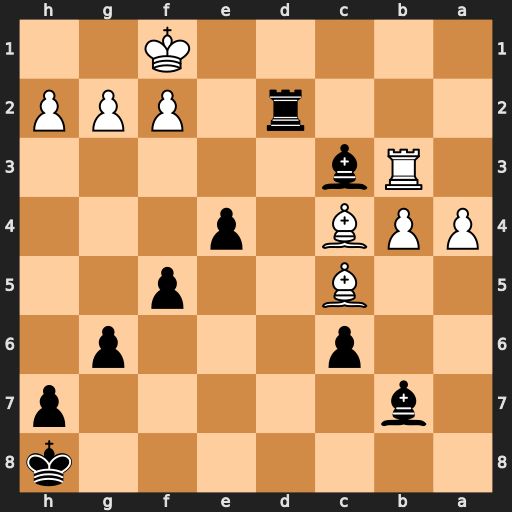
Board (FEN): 7k/1b5p/2p3p1/2B2p2/PPB1p3/1Rb5/3r1PPP/5K2
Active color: b
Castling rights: -
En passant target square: -
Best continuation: Rd1+ Ke2 Re1#